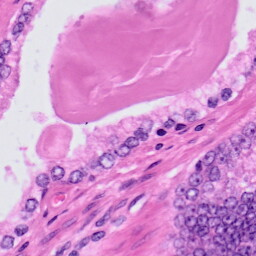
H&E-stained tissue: Prostate